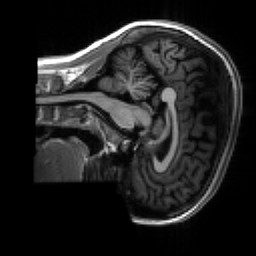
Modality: T1w
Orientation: sagittal
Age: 19
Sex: female
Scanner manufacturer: siemens
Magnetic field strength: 3 T
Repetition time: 2.3 s
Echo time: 0.00266 s